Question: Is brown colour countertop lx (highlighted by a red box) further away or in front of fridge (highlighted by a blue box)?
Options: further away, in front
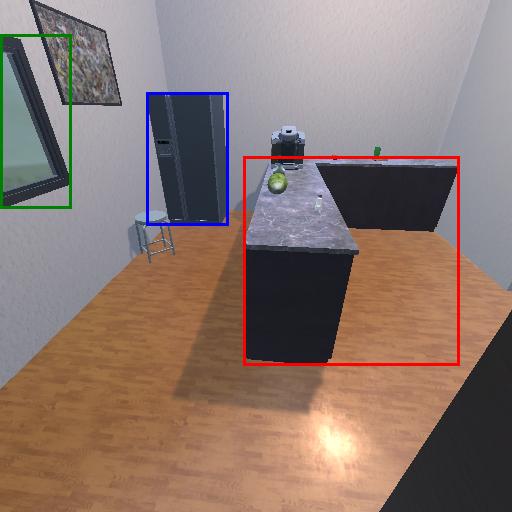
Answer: further away